Field crop: maize
Growth stage: 2
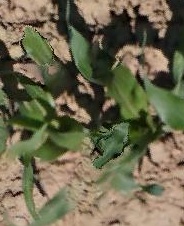
Species: maize